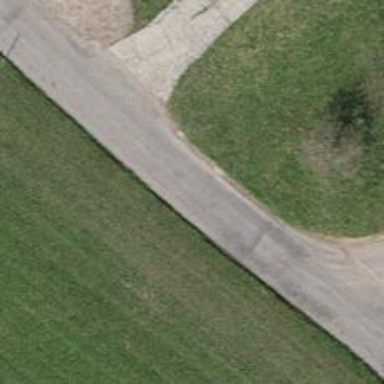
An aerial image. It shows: Unclassified road with asphalt surface.